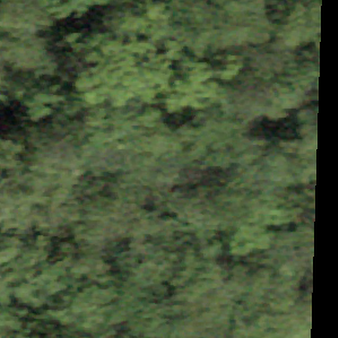
Label: other